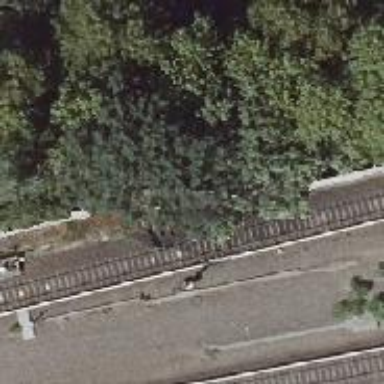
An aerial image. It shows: Solitary milestone along the railway.